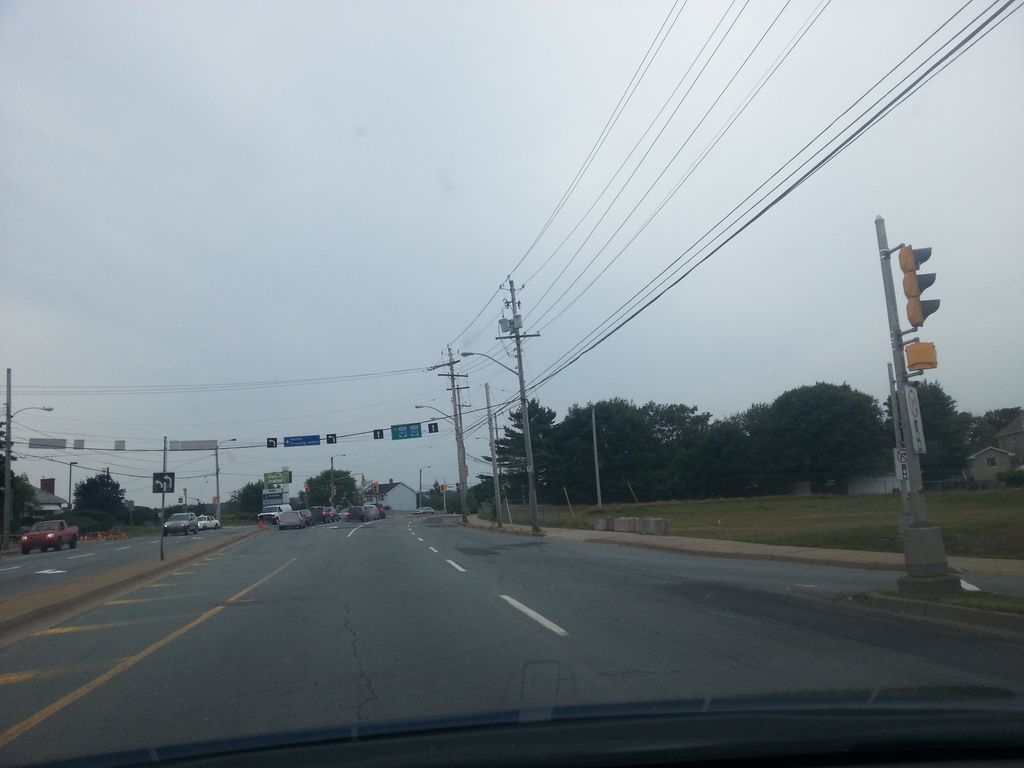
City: halifax